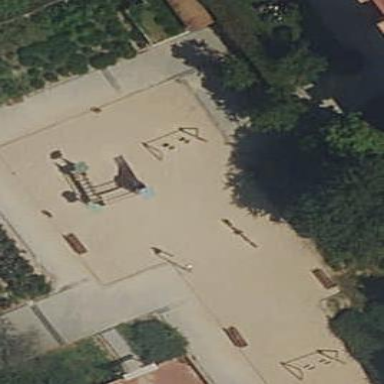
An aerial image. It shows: Playground area for leisure activities on the land.